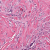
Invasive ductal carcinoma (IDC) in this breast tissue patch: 1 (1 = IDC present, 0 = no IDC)